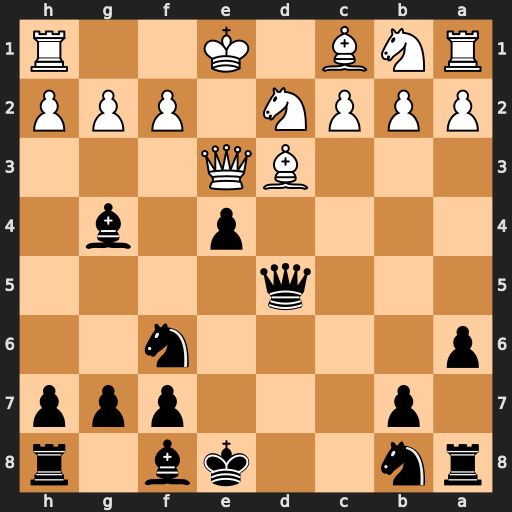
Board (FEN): rn2kb1r/1p3ppp/p4n2/3q4/4p1b1/3BQ3/PPPN1PPP/RNB1K2R
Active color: b
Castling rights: KQkq
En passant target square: -
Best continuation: Bc5 Bxe4 Bxe3 Bxd5 Bxd2+ Bxd2 Nxd5